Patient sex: M
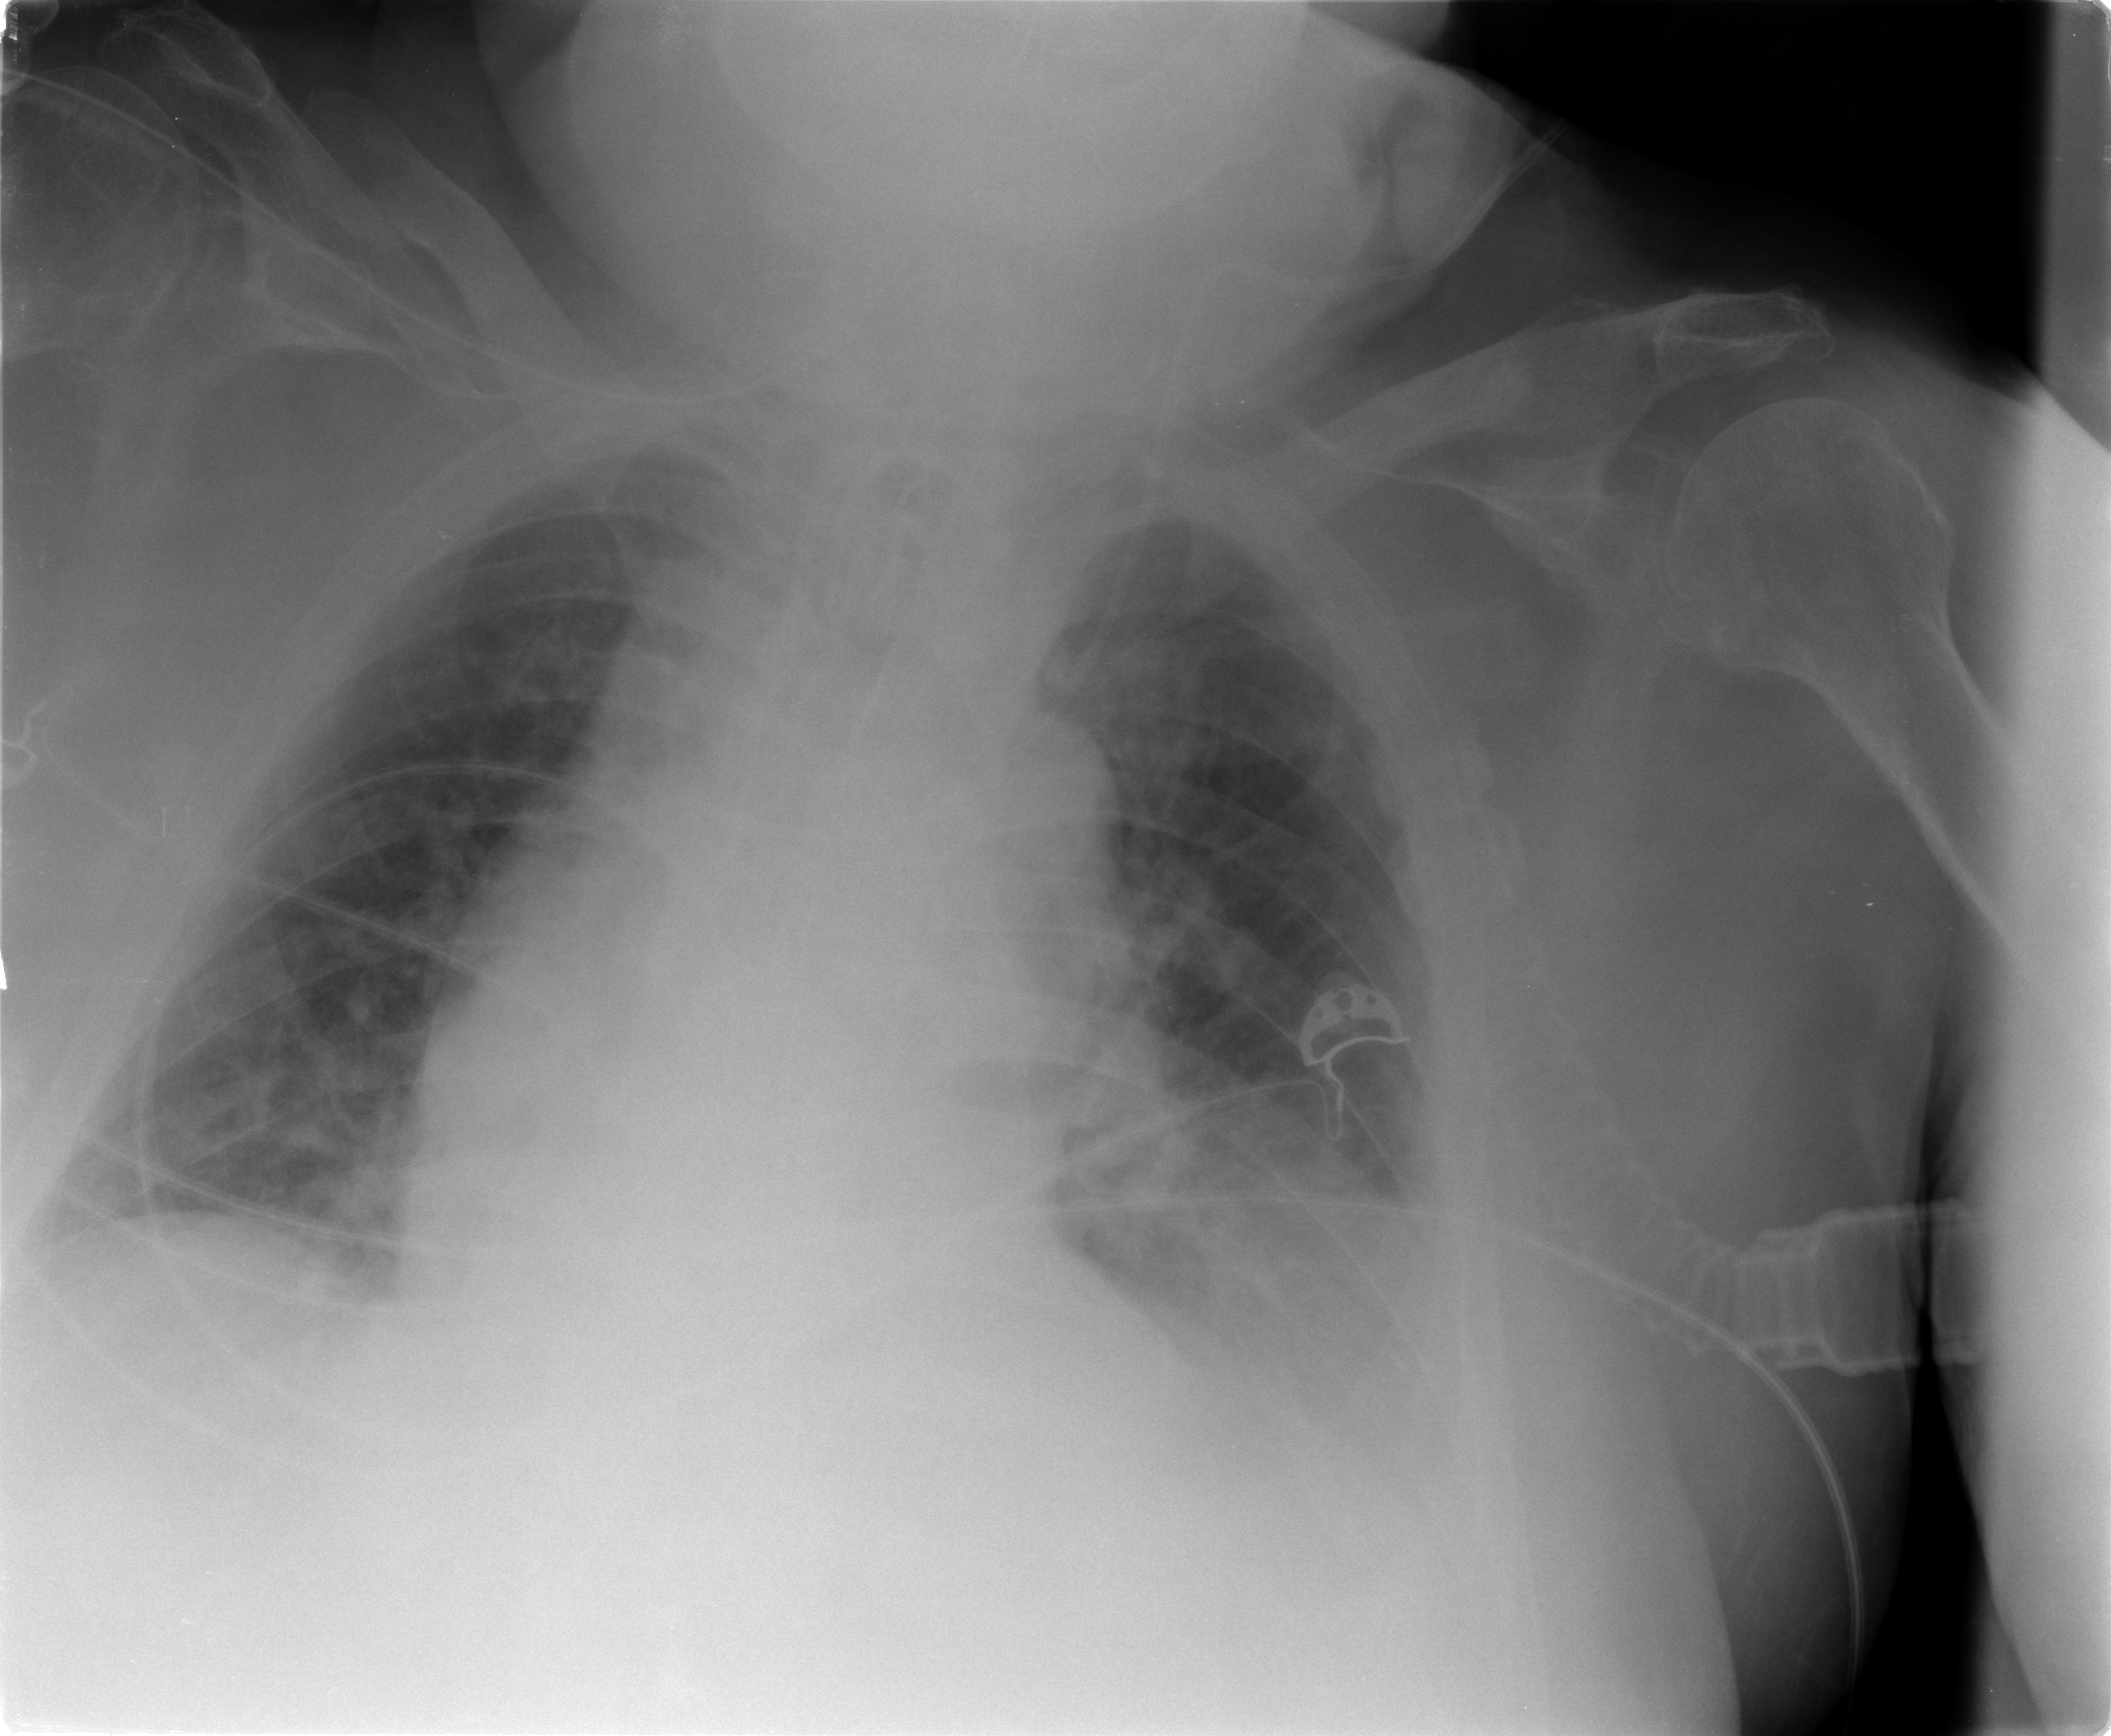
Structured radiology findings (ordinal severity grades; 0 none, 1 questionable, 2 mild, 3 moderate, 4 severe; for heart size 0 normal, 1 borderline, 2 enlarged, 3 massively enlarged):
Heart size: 2
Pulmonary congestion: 2
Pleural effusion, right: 2
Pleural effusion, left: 2
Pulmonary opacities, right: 1
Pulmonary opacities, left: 2
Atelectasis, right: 2
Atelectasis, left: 2